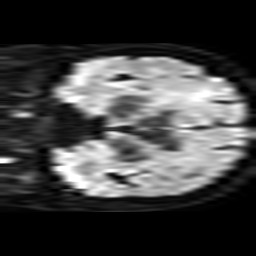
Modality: TRACE
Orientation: coronal
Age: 63
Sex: female
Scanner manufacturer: philips
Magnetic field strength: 3 T
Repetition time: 3.787 s
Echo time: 0.06104 s